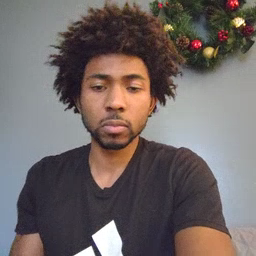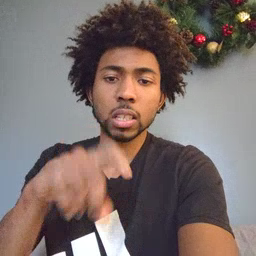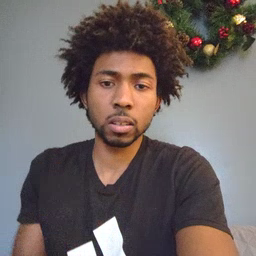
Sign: time